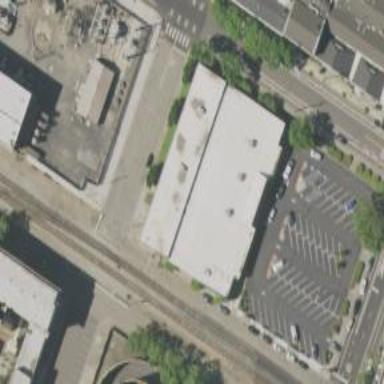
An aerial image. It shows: Building.